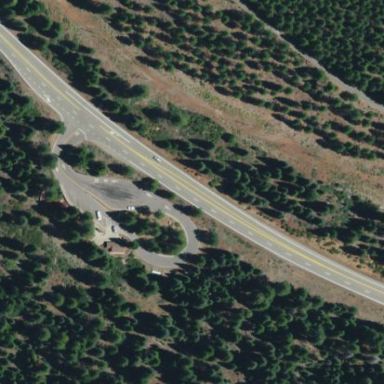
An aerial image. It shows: Rest area along the road with picnic tables.